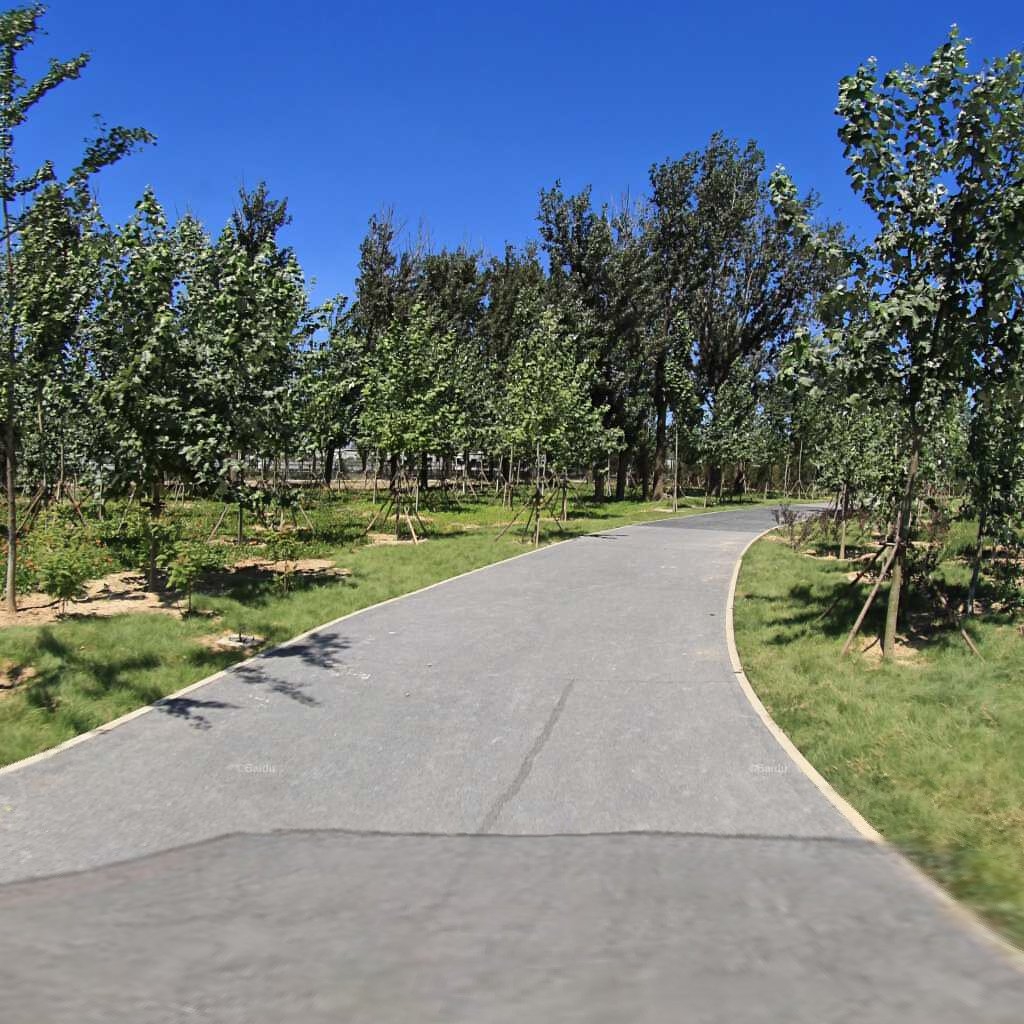
Region: Haidian
Road damage annotations: longitudinal patch, transverse crack